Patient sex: M
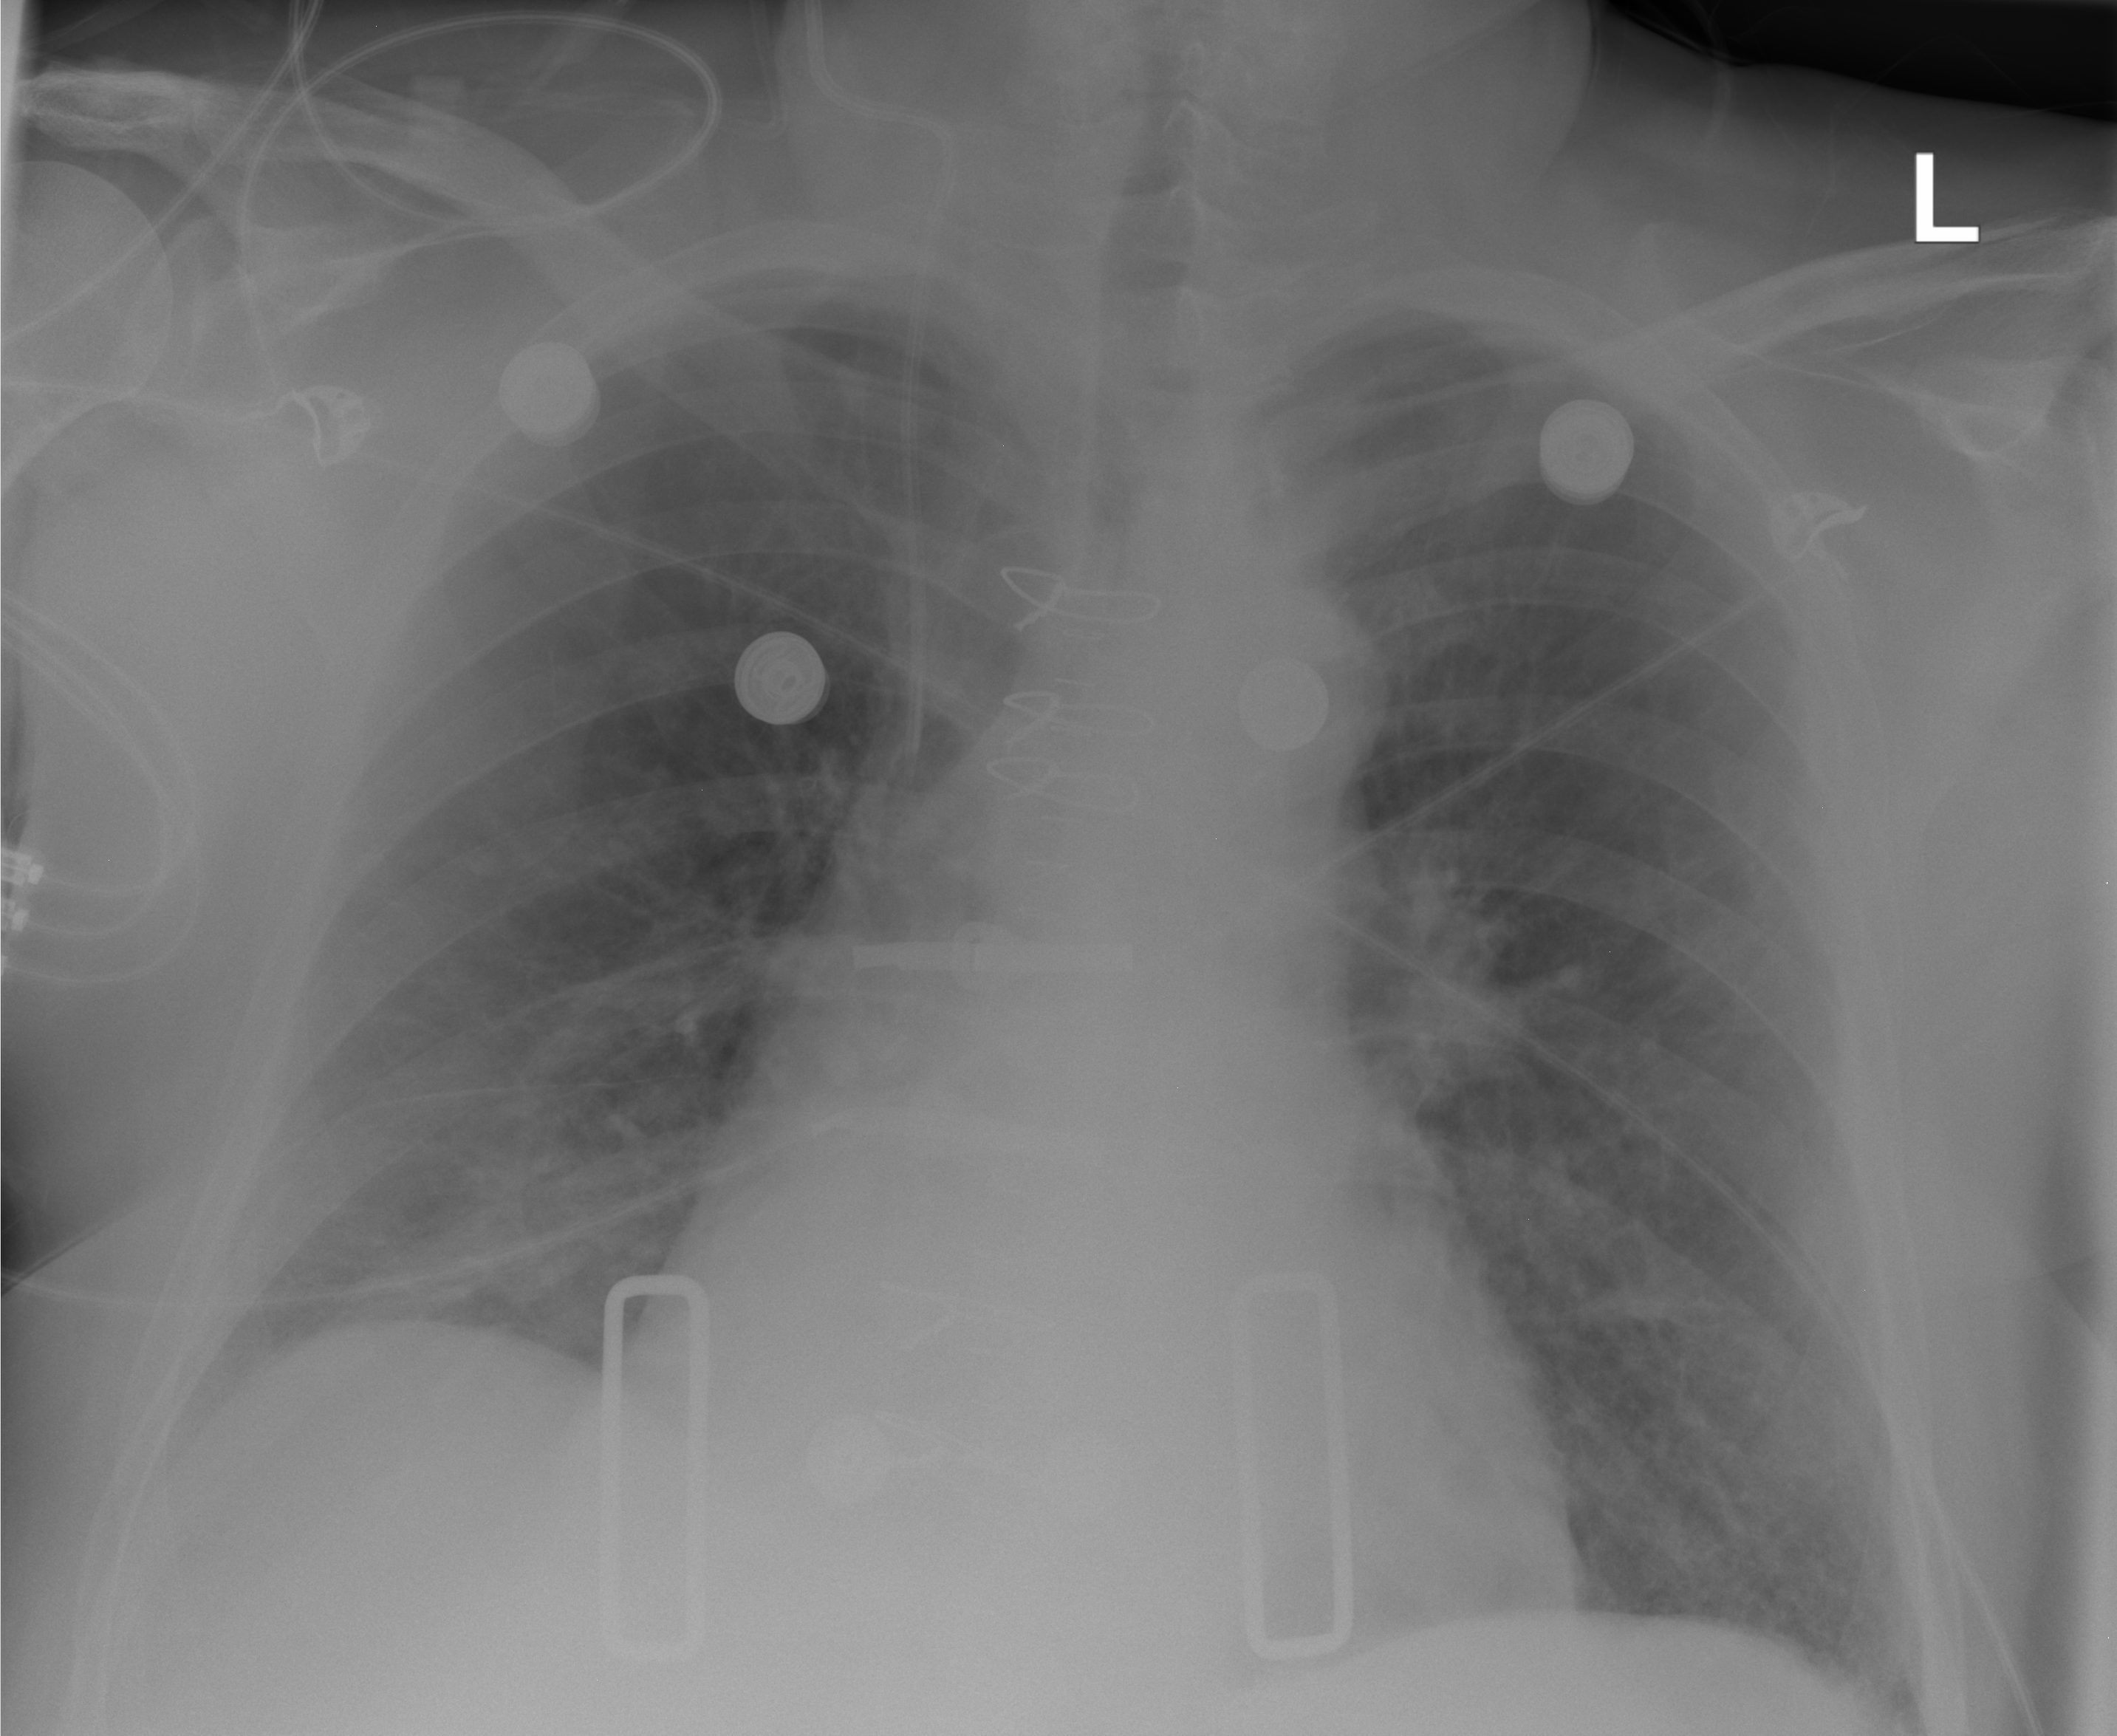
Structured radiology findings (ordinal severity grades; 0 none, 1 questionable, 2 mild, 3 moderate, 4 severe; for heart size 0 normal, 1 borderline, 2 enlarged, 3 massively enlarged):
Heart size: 2
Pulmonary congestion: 1
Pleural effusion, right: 1
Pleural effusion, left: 0
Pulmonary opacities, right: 0
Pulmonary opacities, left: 2
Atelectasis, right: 2
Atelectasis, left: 2